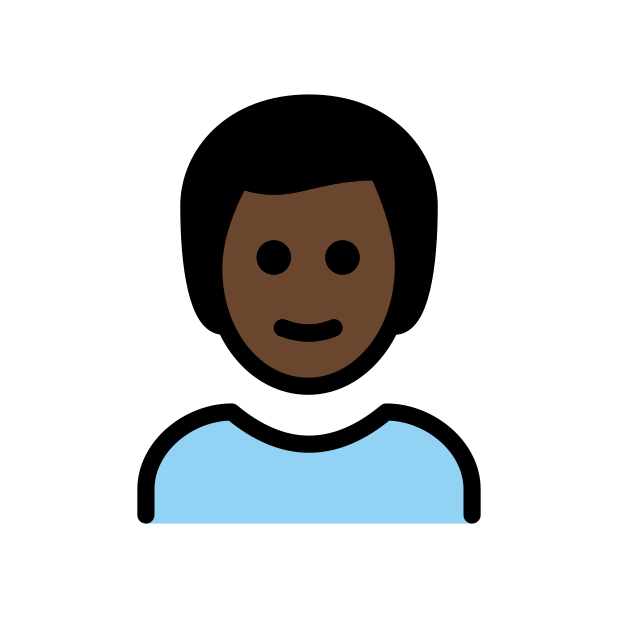
man: dark skin tone